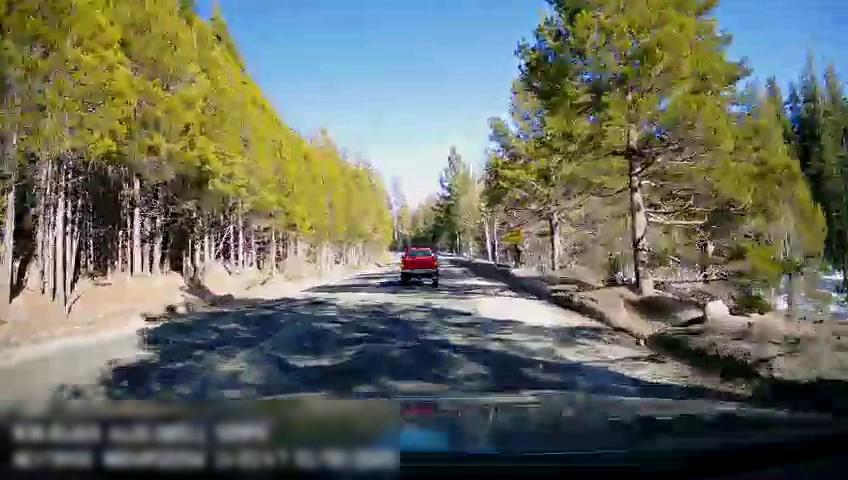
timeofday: Day
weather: Sunny
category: Drivable Space
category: Vehicles | Truck
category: Traffic | Signs